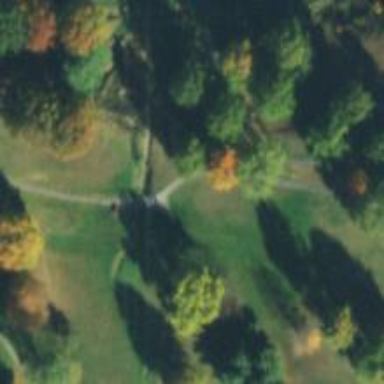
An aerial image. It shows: Path bridge with view of golf course.